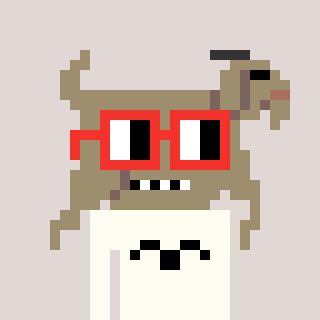
a pixel art character with square red glasses, a goat-shaped head and a grayscale-colored body on a warm background